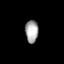
Tissue: prostate
Cell type: T cells
Senescence score: 0.3536
Nuclear area (px): 281
Mean DAPI intensity: 170.149